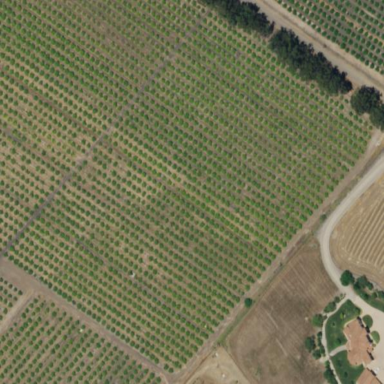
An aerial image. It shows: Orchard.